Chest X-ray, PA view. Patient: 28 years old, sex F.
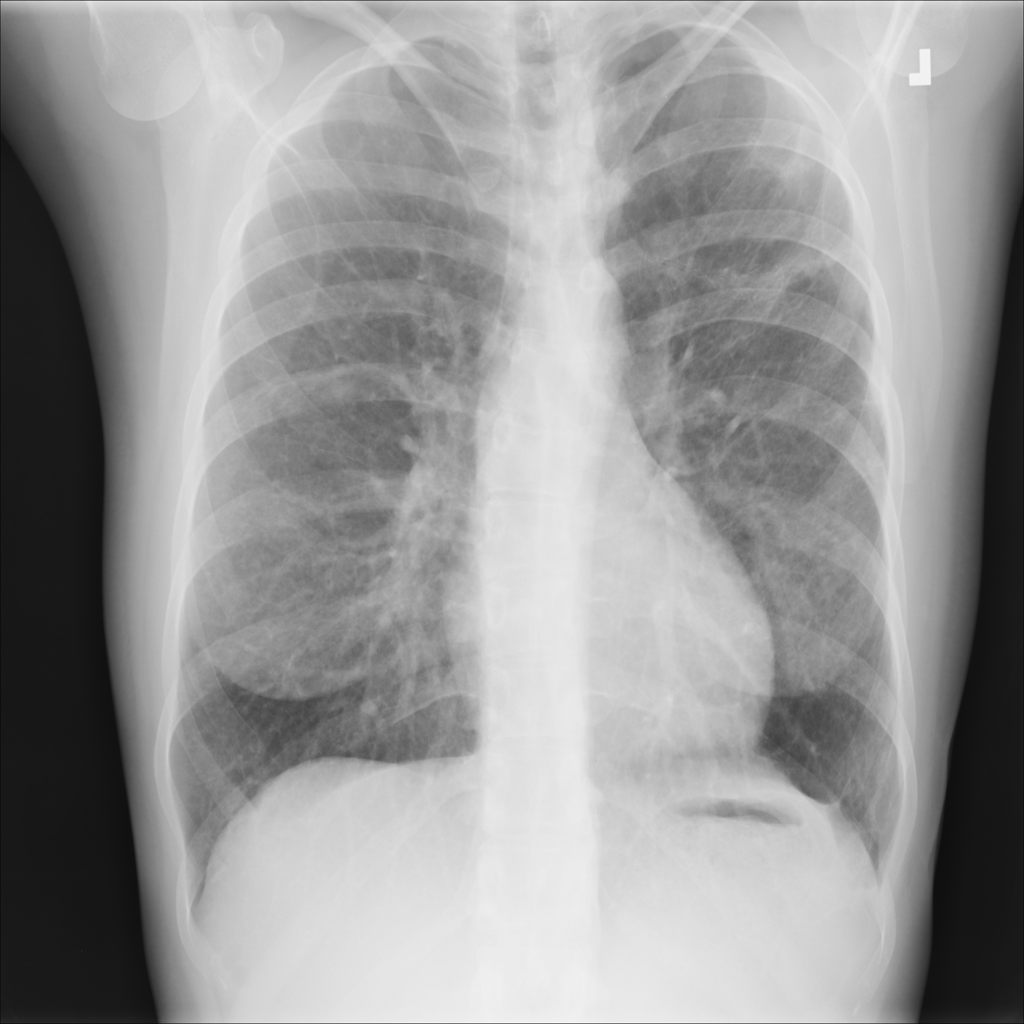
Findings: No Finding